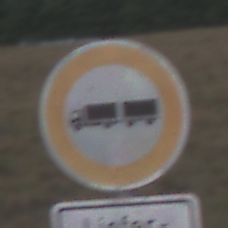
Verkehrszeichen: VerbotLastkraftwagenMitAnhaenger
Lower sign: BesondereFahrzeugeUndTransportgueter5
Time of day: SunriseSunset
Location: Outdoor (Nature)
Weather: Overcast
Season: NotSpecified
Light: Natural